Field crop: maize
Growth stage: 1
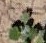
Species: chenopodium